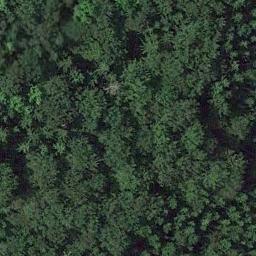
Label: forest